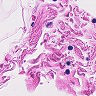
Metastatic tissue present: no